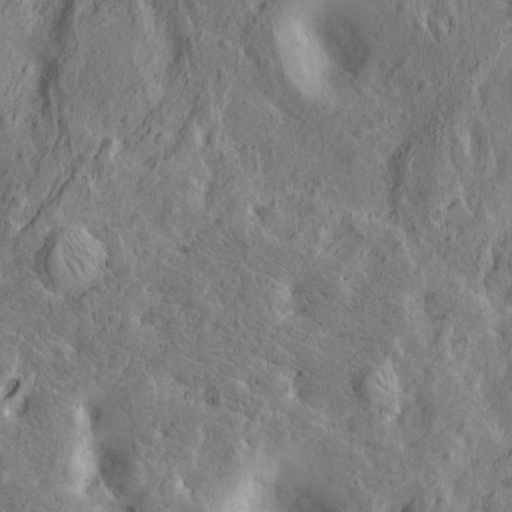
Classes present: Background, Cone